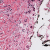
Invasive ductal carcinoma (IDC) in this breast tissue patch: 1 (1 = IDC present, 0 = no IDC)